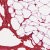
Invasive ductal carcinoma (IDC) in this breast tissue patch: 0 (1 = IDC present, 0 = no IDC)